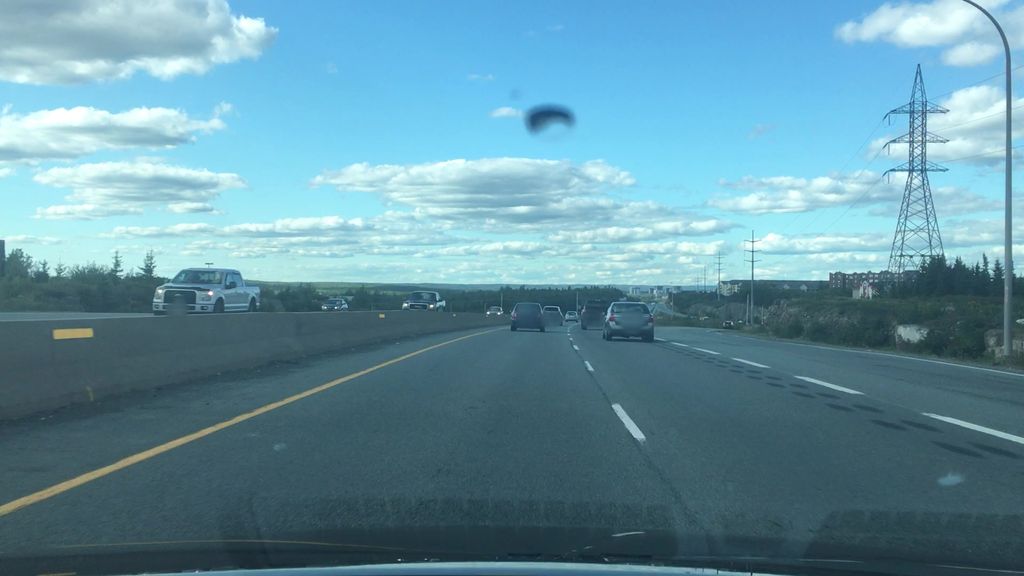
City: halifax